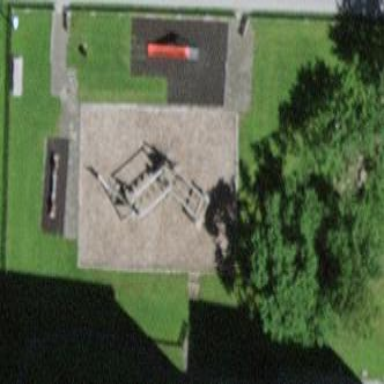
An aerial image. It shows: Playground area for leisure land.